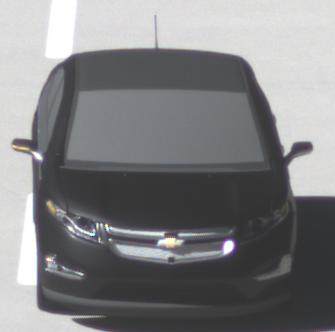
Make: Chevrolet
Model: Volt
Detailed model: Volt
Model produced from: 2011/11
Model produced until: 2014/08
Doors: 5
Color: black
Road condition: dry road
Daytime: midday
Contrast: high contrast